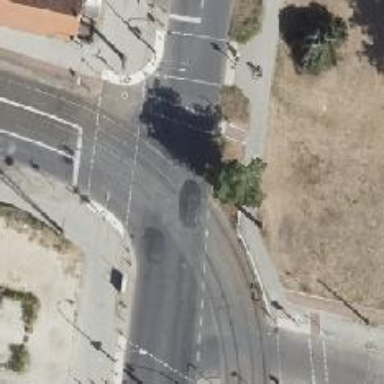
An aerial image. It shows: Tram level railway crossing with traffic signals.